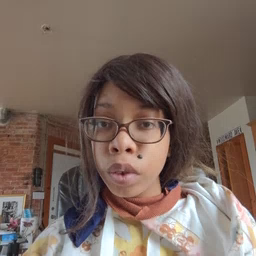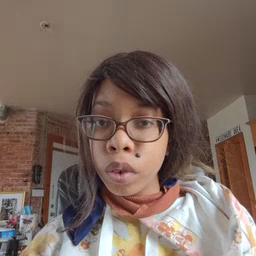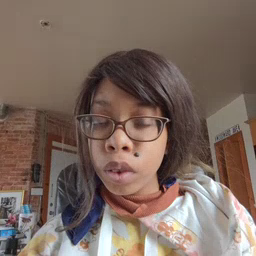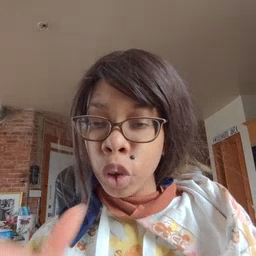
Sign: who